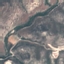
Label: HerbaceousVegetation